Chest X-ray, AP view. Patient: 57 years old, sex M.
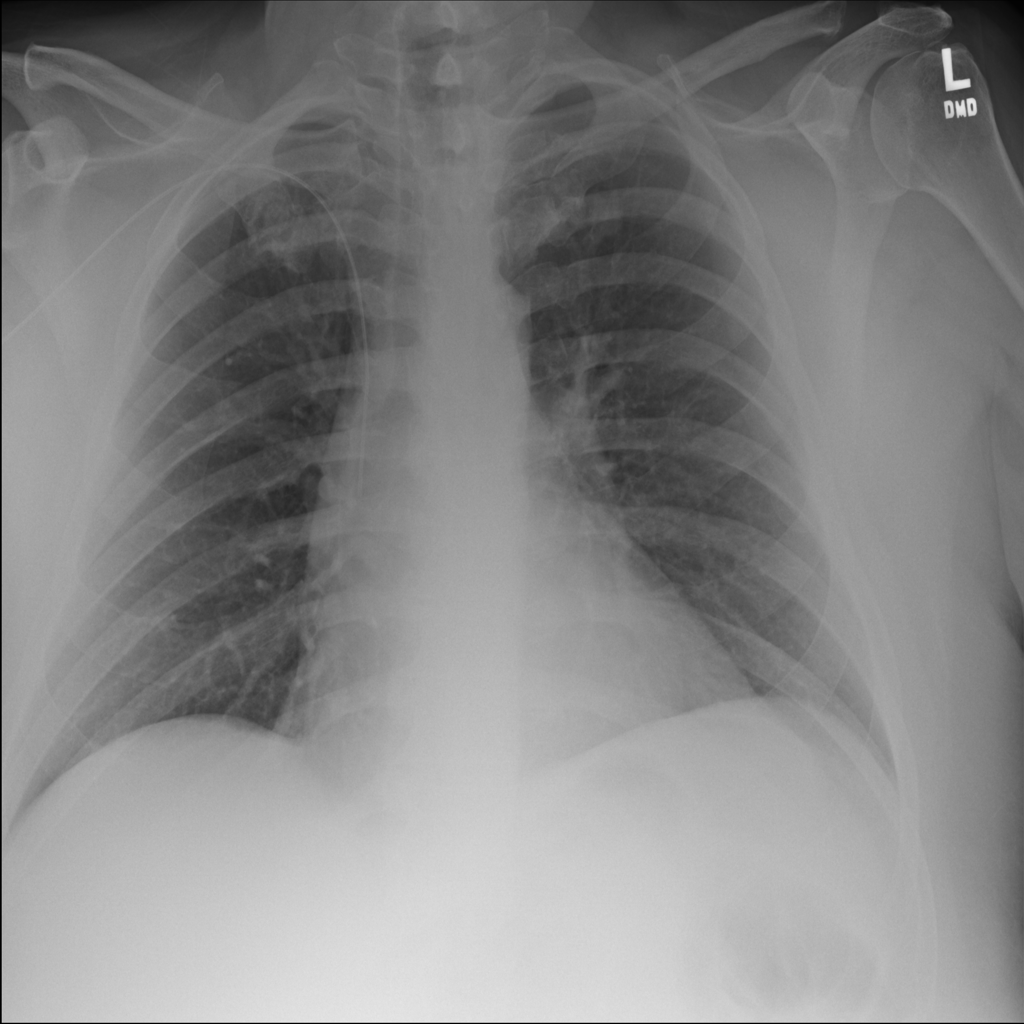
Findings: Nodule